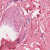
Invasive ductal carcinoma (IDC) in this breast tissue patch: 0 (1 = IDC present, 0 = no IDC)